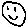
Label: smiley face